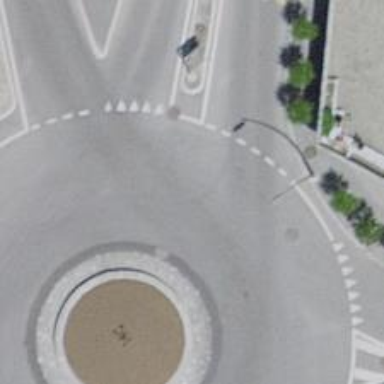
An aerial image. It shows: Tertiary road with asphalt surface leading to roundabout.